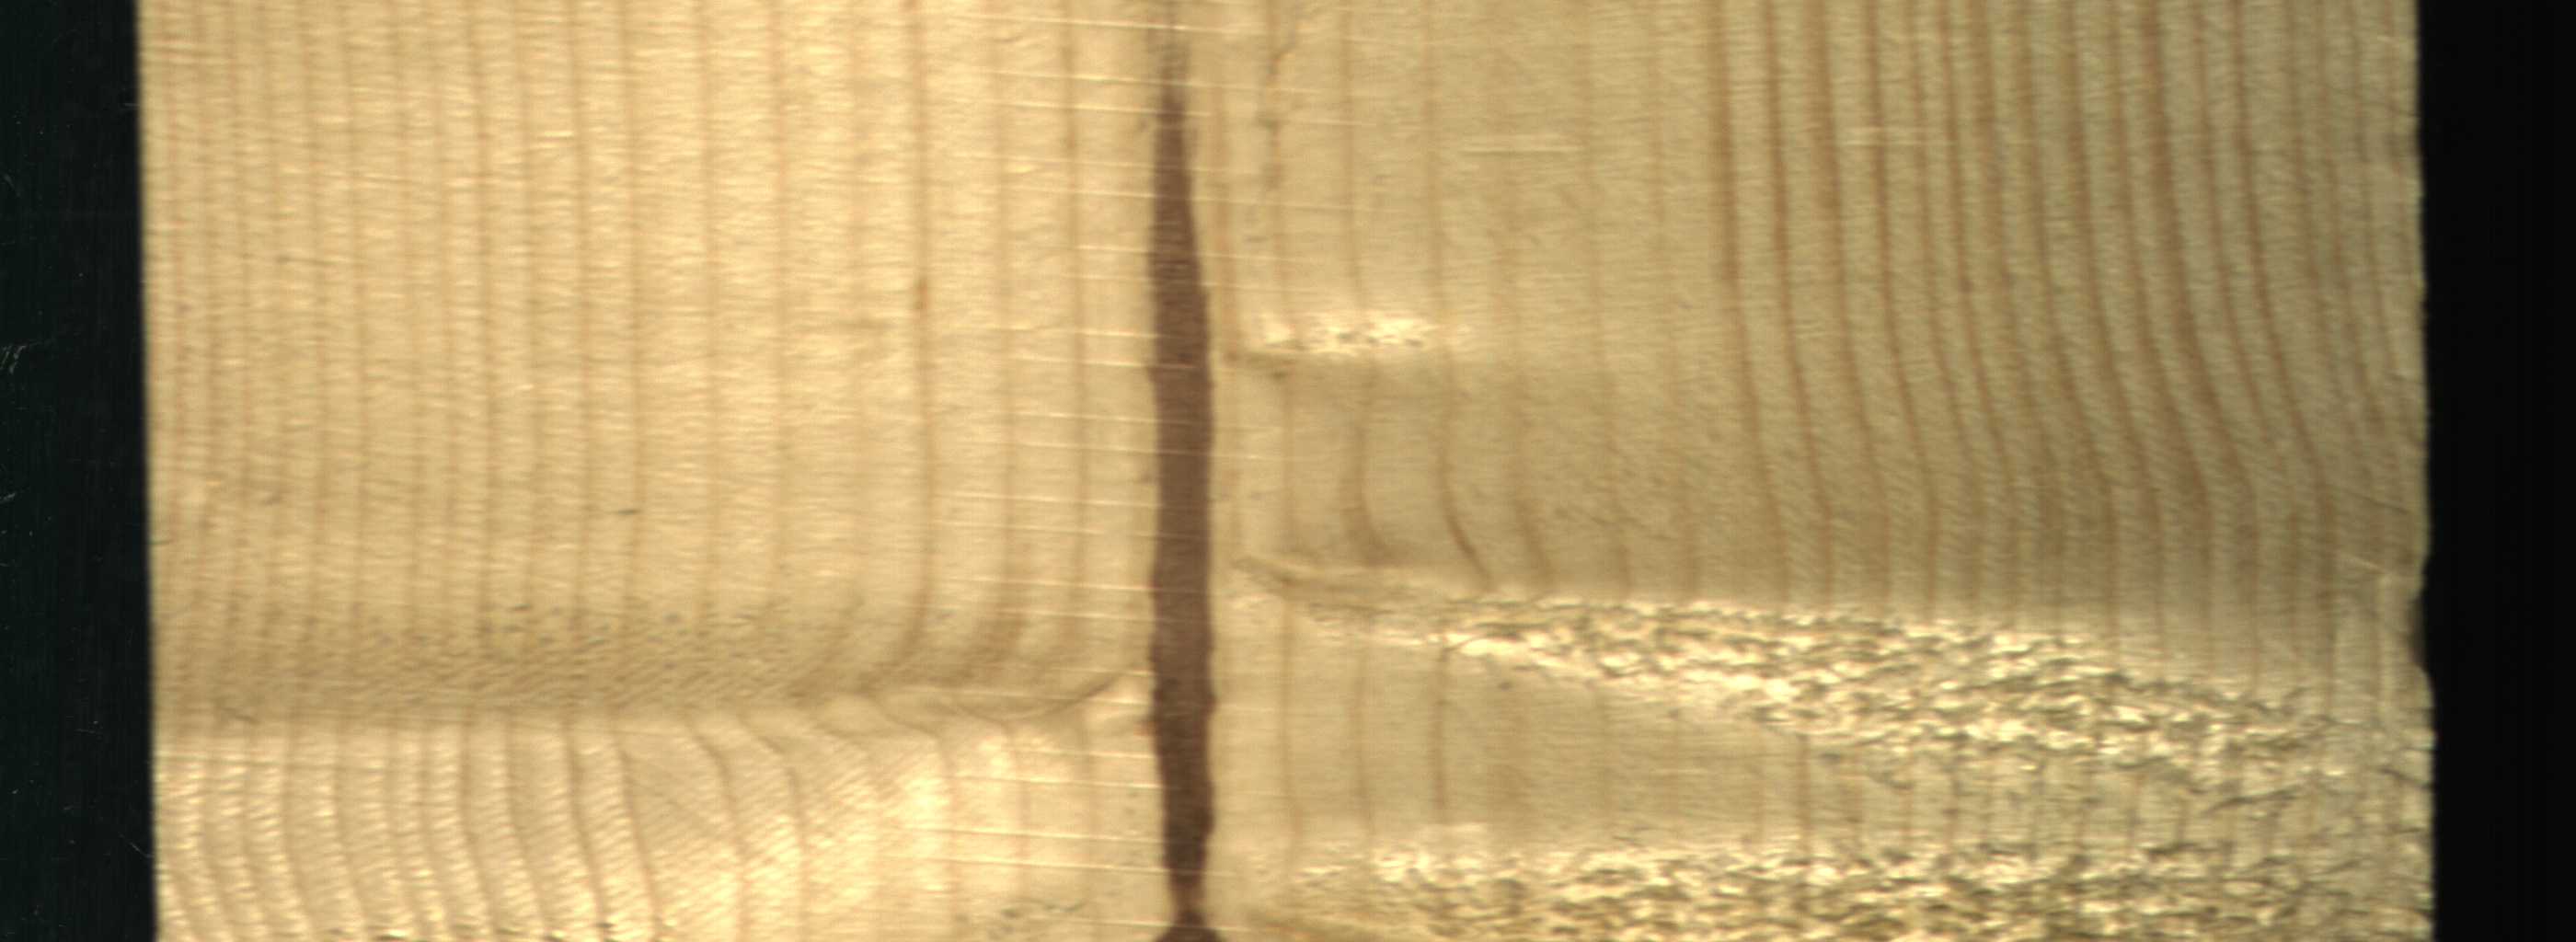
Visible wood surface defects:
Marrow